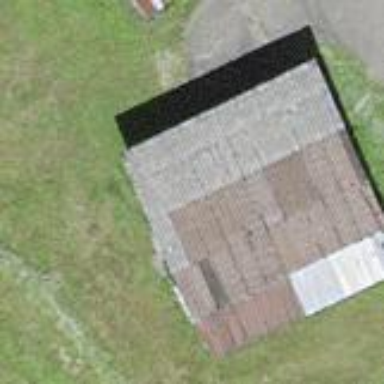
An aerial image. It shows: Garage building.